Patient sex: M
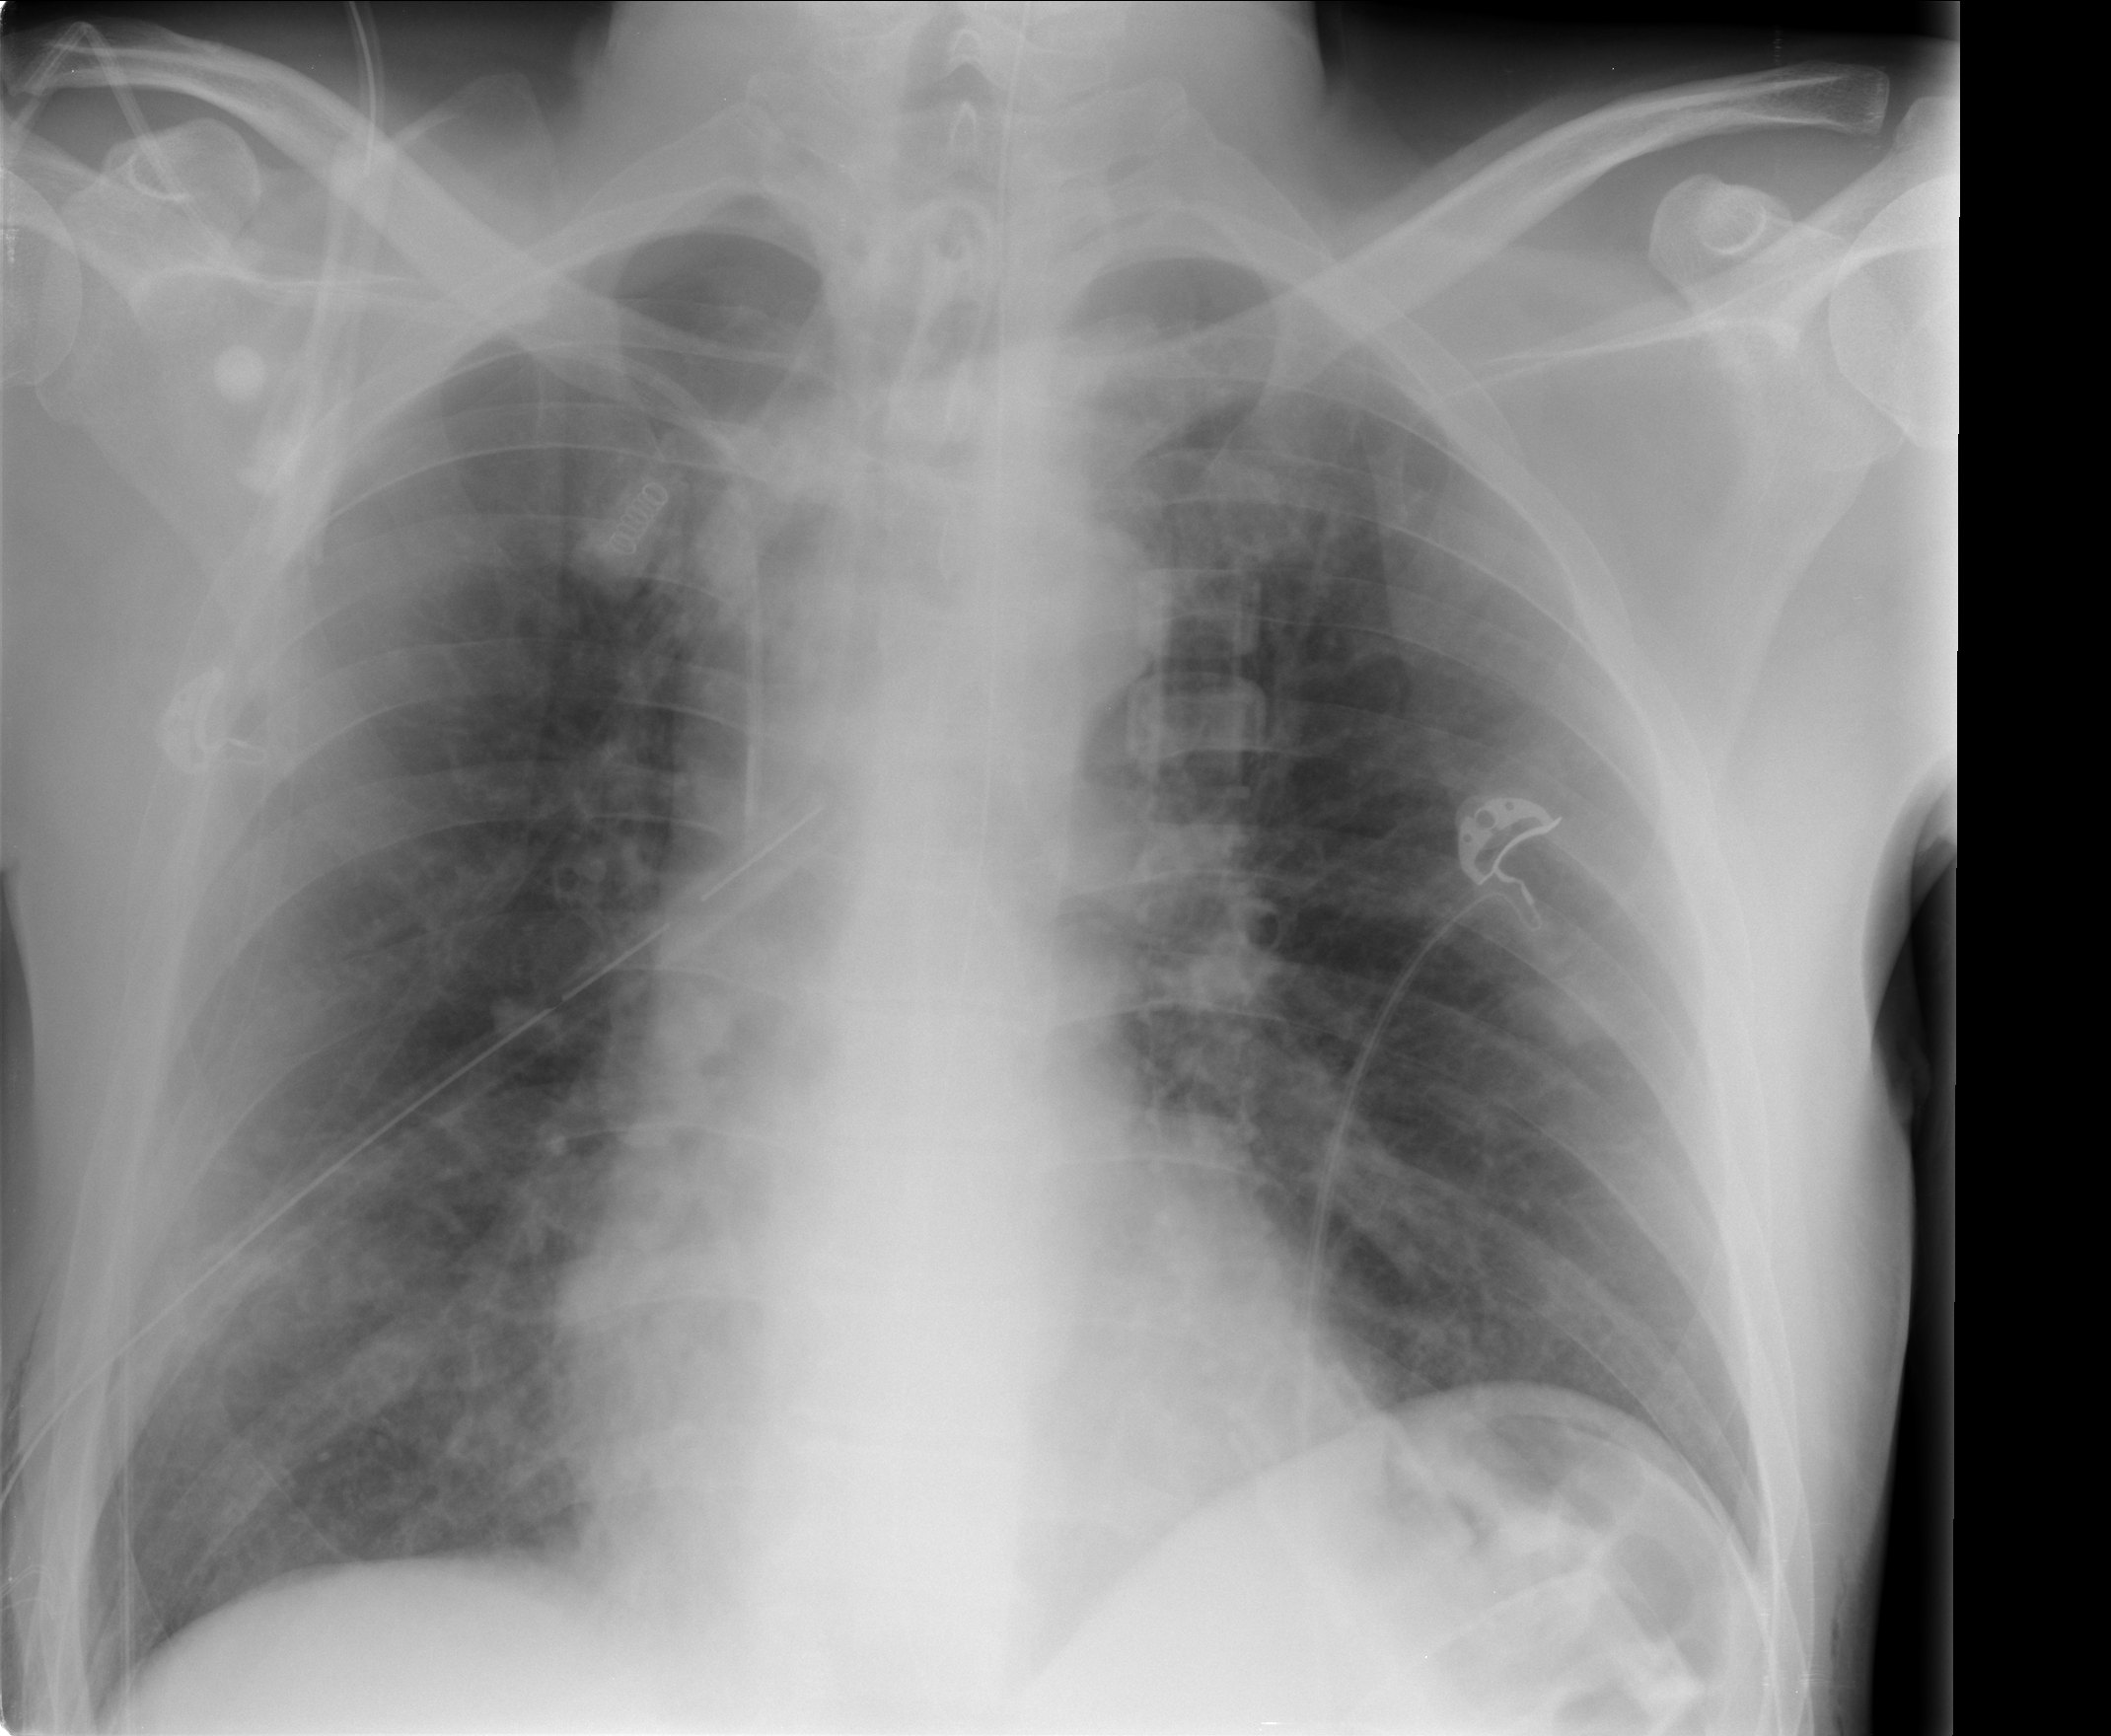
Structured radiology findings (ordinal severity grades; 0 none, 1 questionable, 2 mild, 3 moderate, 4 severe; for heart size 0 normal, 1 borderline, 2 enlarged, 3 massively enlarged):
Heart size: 0
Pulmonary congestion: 2
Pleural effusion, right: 0
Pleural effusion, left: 0
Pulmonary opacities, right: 0
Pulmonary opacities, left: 0
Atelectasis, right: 2
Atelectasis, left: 0